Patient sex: M
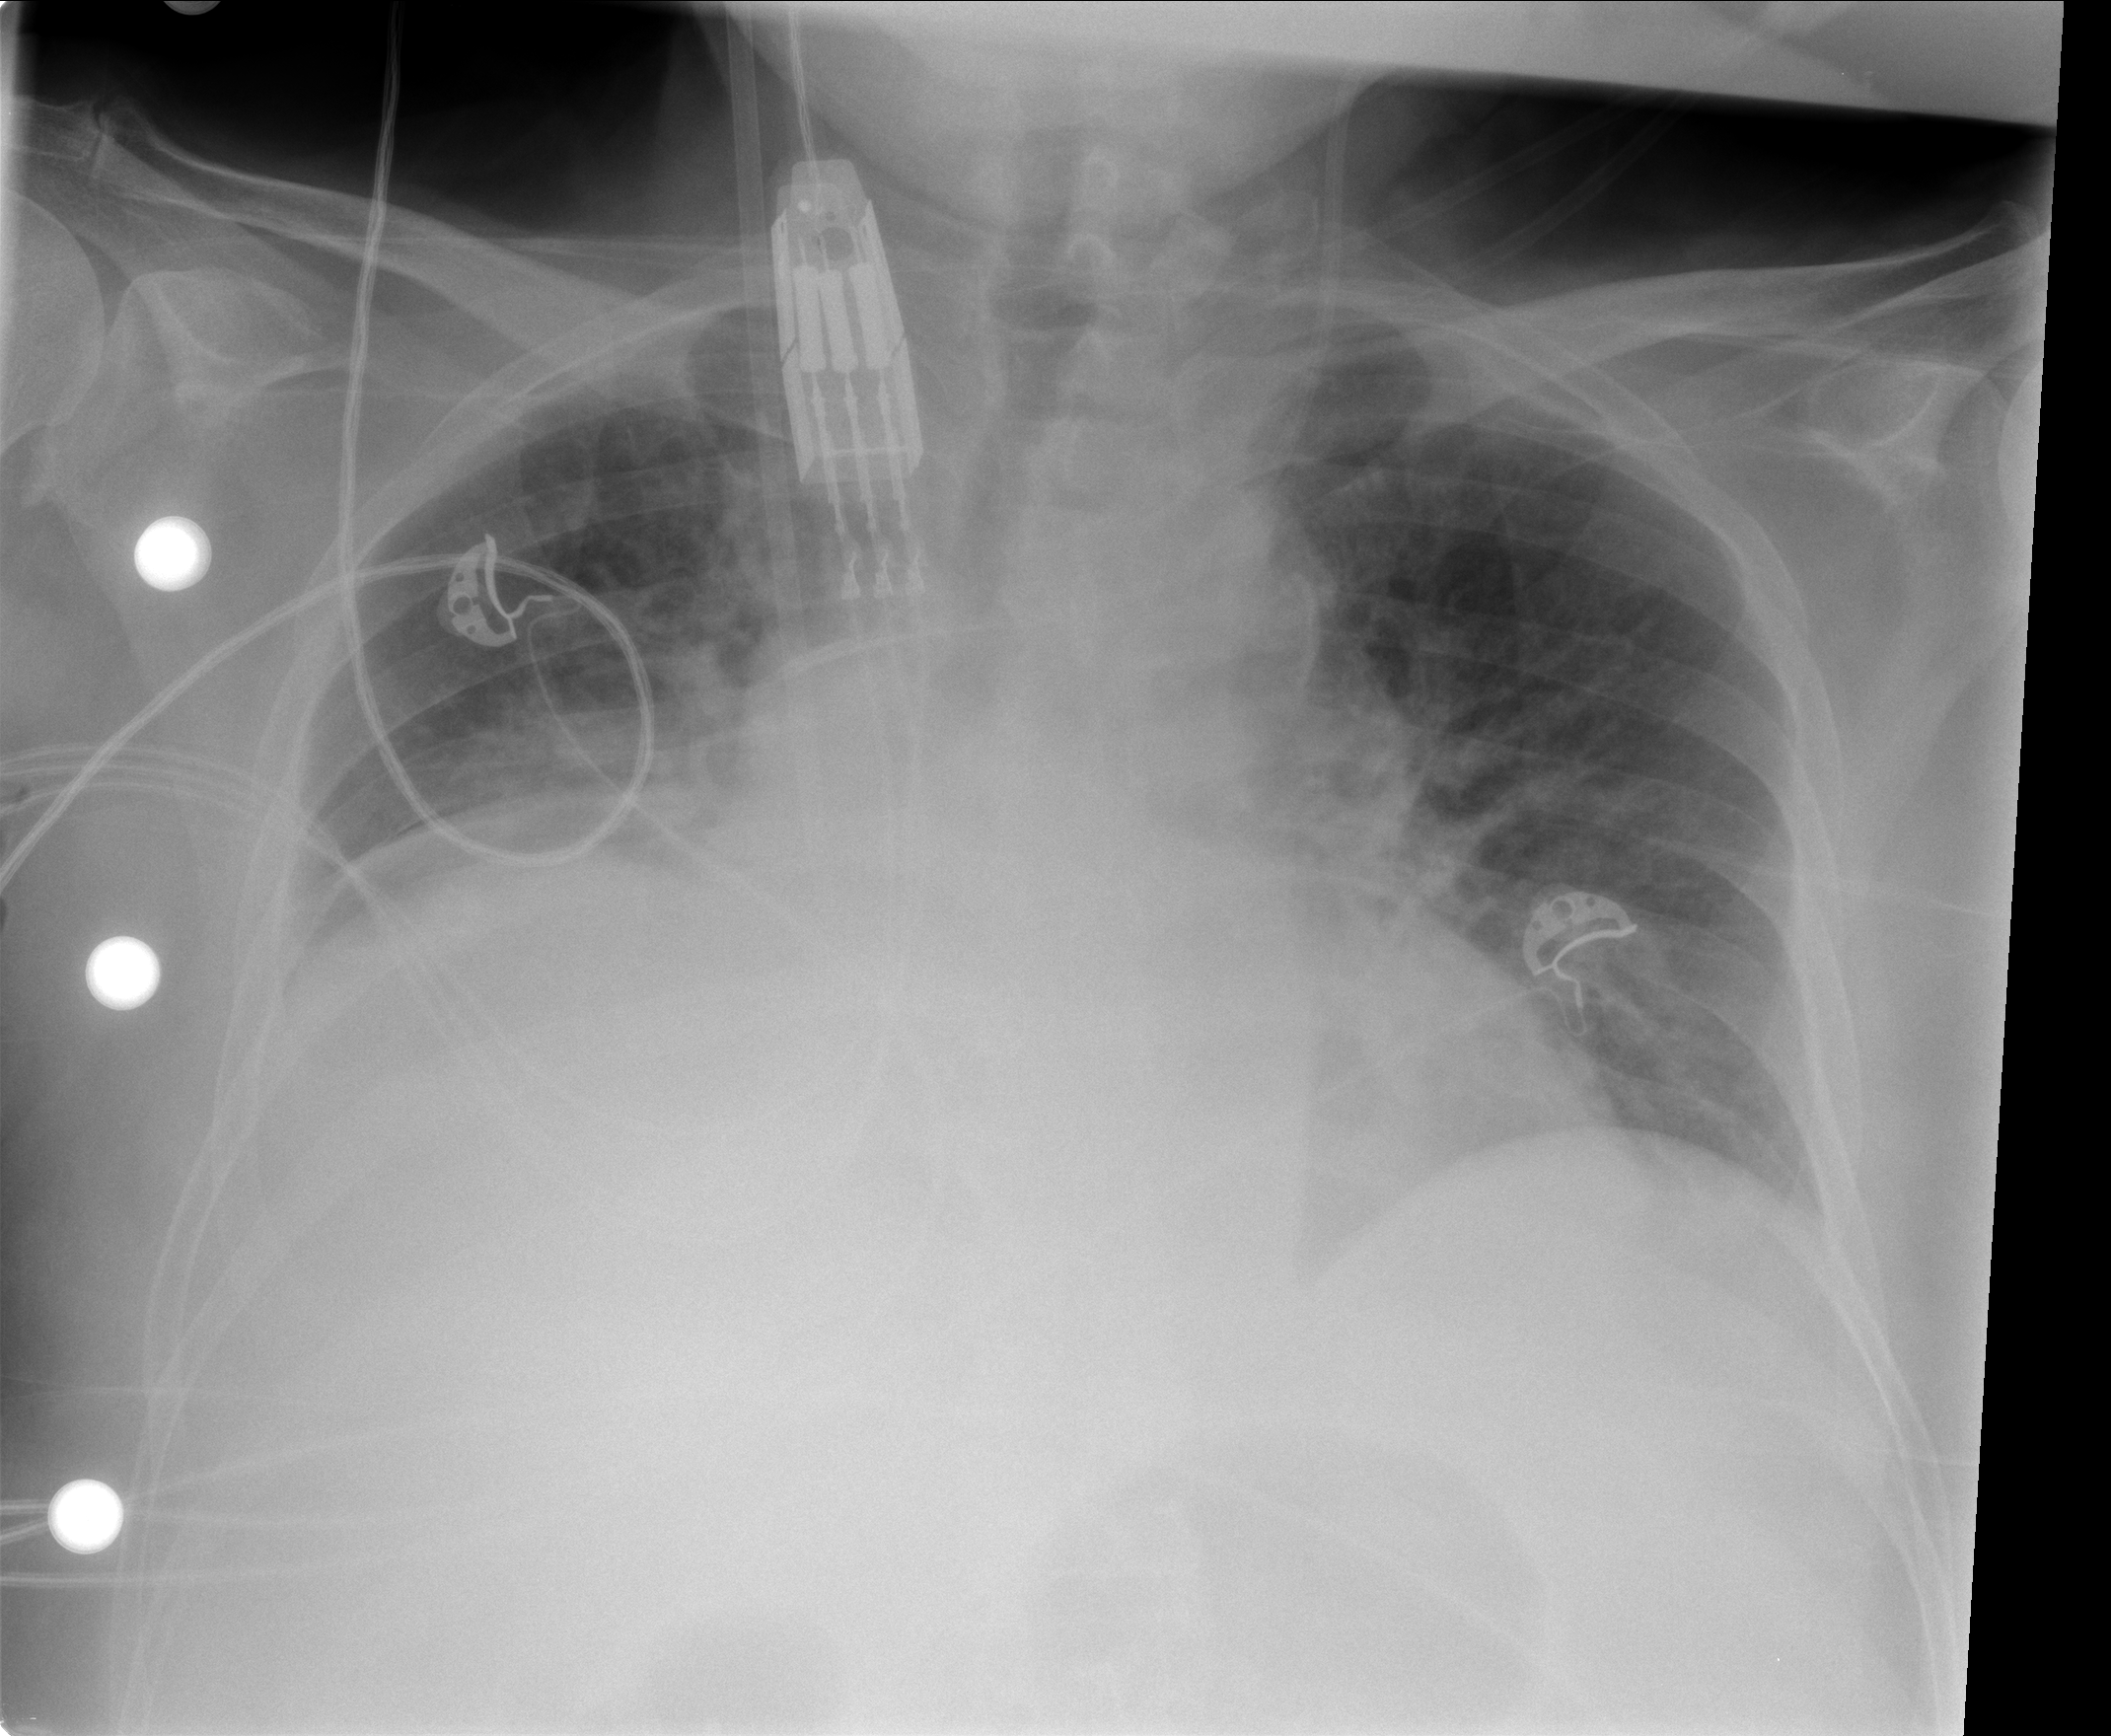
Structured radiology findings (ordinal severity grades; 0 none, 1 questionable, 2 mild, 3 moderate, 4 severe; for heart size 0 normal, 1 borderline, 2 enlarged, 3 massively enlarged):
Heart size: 2
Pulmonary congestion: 2
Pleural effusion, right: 1
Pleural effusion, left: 0
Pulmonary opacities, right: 2
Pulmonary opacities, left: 2
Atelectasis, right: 2
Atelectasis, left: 1